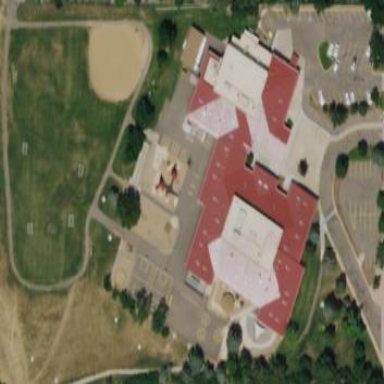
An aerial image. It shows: School.